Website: macys
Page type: delivery-shipping
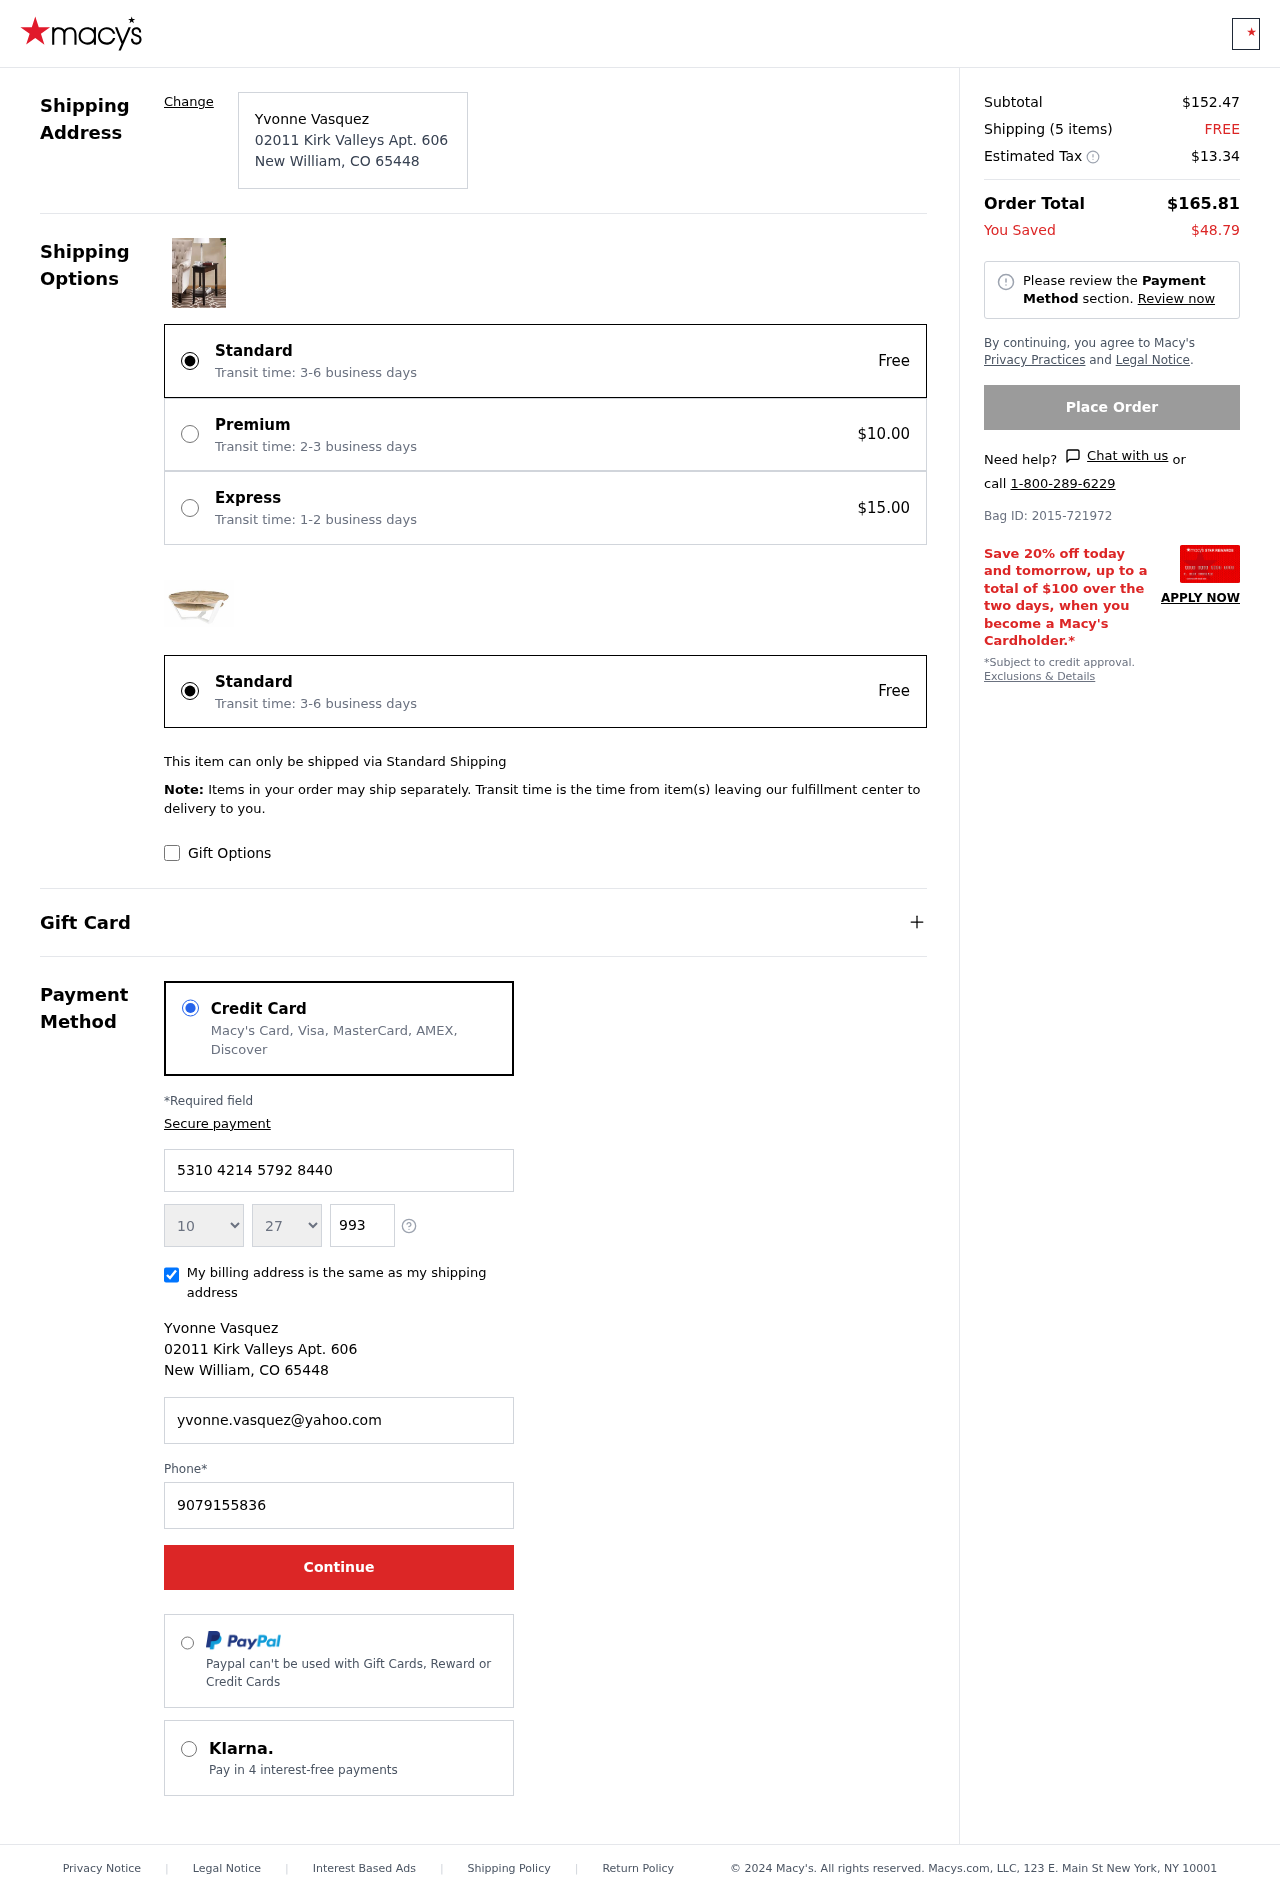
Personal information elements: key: PII_CARD_EXPIRY_MONTH
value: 10
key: PII_CARD_EXPIRY_YEAR
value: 27
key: PII_CITY
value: New William
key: PII_CITY_STATE_ZIP
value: New William, CO 65448
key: PII_FULLNAME
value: Yvonne Vasquez
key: PII_POSTCODE
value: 65448
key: PII_STATE_ABBR
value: CO
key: PII_STREET
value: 02011 Kirk Valleys Apt. 606
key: PII_CARD_NUMBER
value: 5310 4214 5792 8440
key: PII_CARD_CVV
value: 993
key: PII_EMAIL
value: yvonne.vasquez@yahoo.com
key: PII_PHONE
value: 9079155836
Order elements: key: ORDER_SUBTOTAL
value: $152.47
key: ORDER_NUM_ITEMS
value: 5
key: ORDER_SHIPPING_COST
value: FREE
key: ORDER_TAX
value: $13.34
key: ORDER_TOTAL
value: $165.81
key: ORDER_SAVINGS
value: $48.79
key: ORDER_BAG_ID
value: Bag ID: 2015-721972